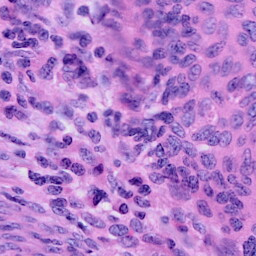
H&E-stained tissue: Cervix